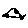
Label: car